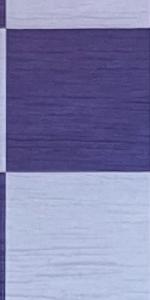
Label: Empty